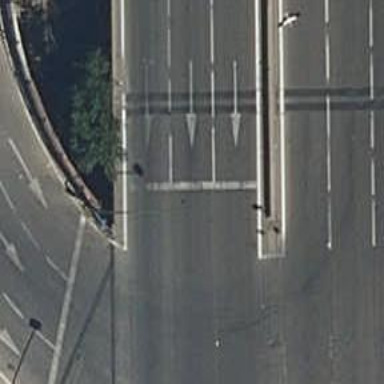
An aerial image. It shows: Road with traffic signals.